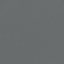
Land use / land cover: SeaLake